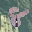
Label: 8